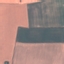
Land use / land cover: AnnualCrop